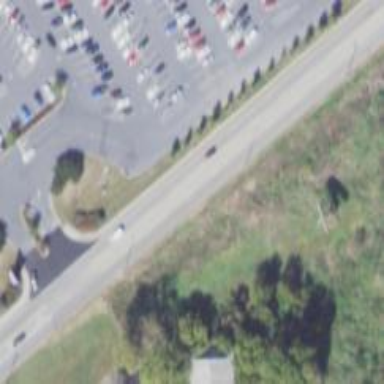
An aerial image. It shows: Tertiary road with asphalt surface and sidewalk on the left.